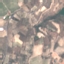
Label: PermanentCrop